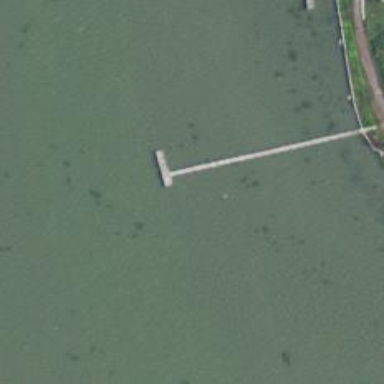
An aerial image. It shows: Man-made pier.